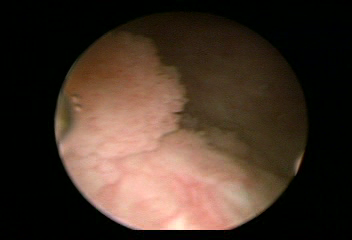
Modality: WLC
Class: Malignant
Subclass: HighGradePapillary
Lesion: L1
Stage: Ta
Morphology: Papillary
Bladder cancer association: Yes
Annotated structures: Tumor